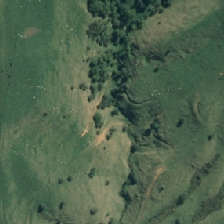
Land cover: broadleaved_indigenous_hardwood